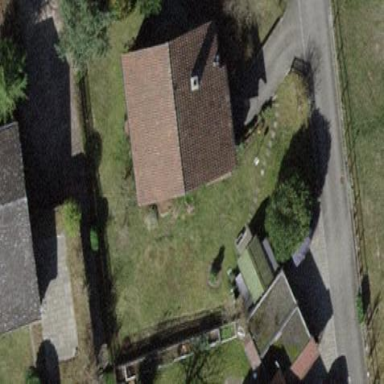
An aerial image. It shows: Simple and straightforward house.